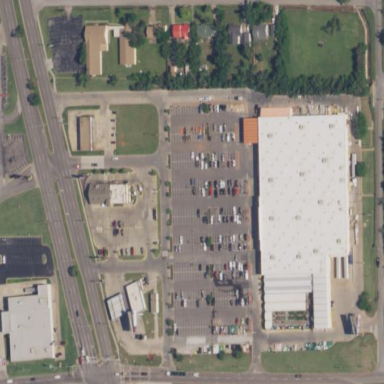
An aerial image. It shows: Commercial area.